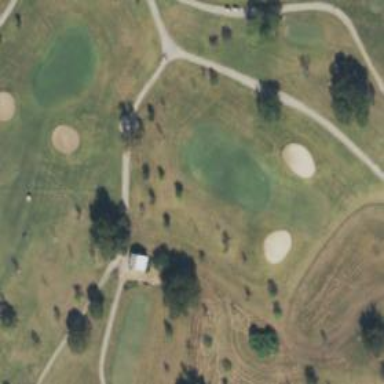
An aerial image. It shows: View of golf hole.